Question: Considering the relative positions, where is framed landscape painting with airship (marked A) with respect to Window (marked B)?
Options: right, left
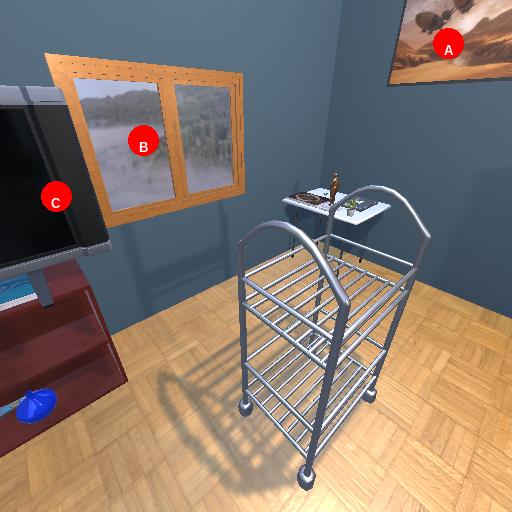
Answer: right